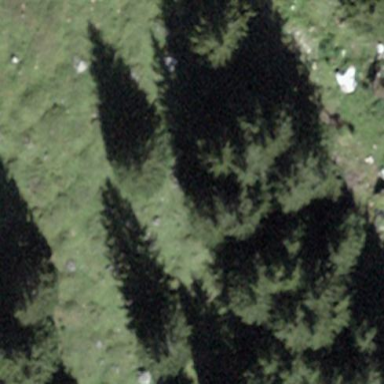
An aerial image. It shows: Forest area.